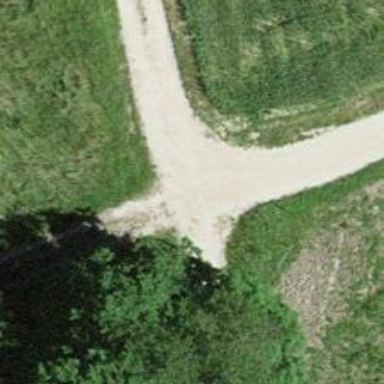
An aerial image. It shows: Unpaved track with grade3 tracktype.